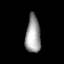
Tissue: lung
Cell type: Others
Senescence score: 0.2243
Nuclear area (px): 546
Mean DAPI intensity: 154.971